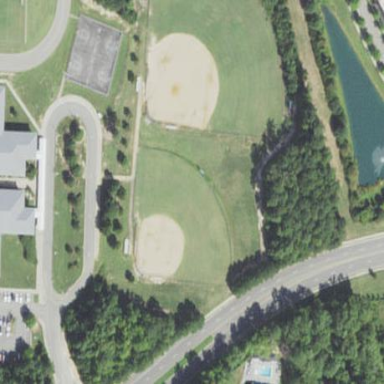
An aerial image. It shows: Baseball pitch for leisure and sports activities.